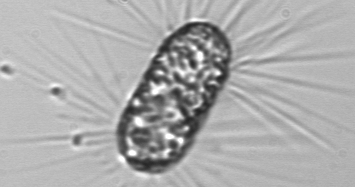
Label: Corethron_hystrix